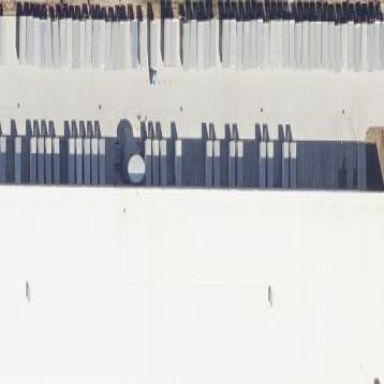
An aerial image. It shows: Warehouse.